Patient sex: M
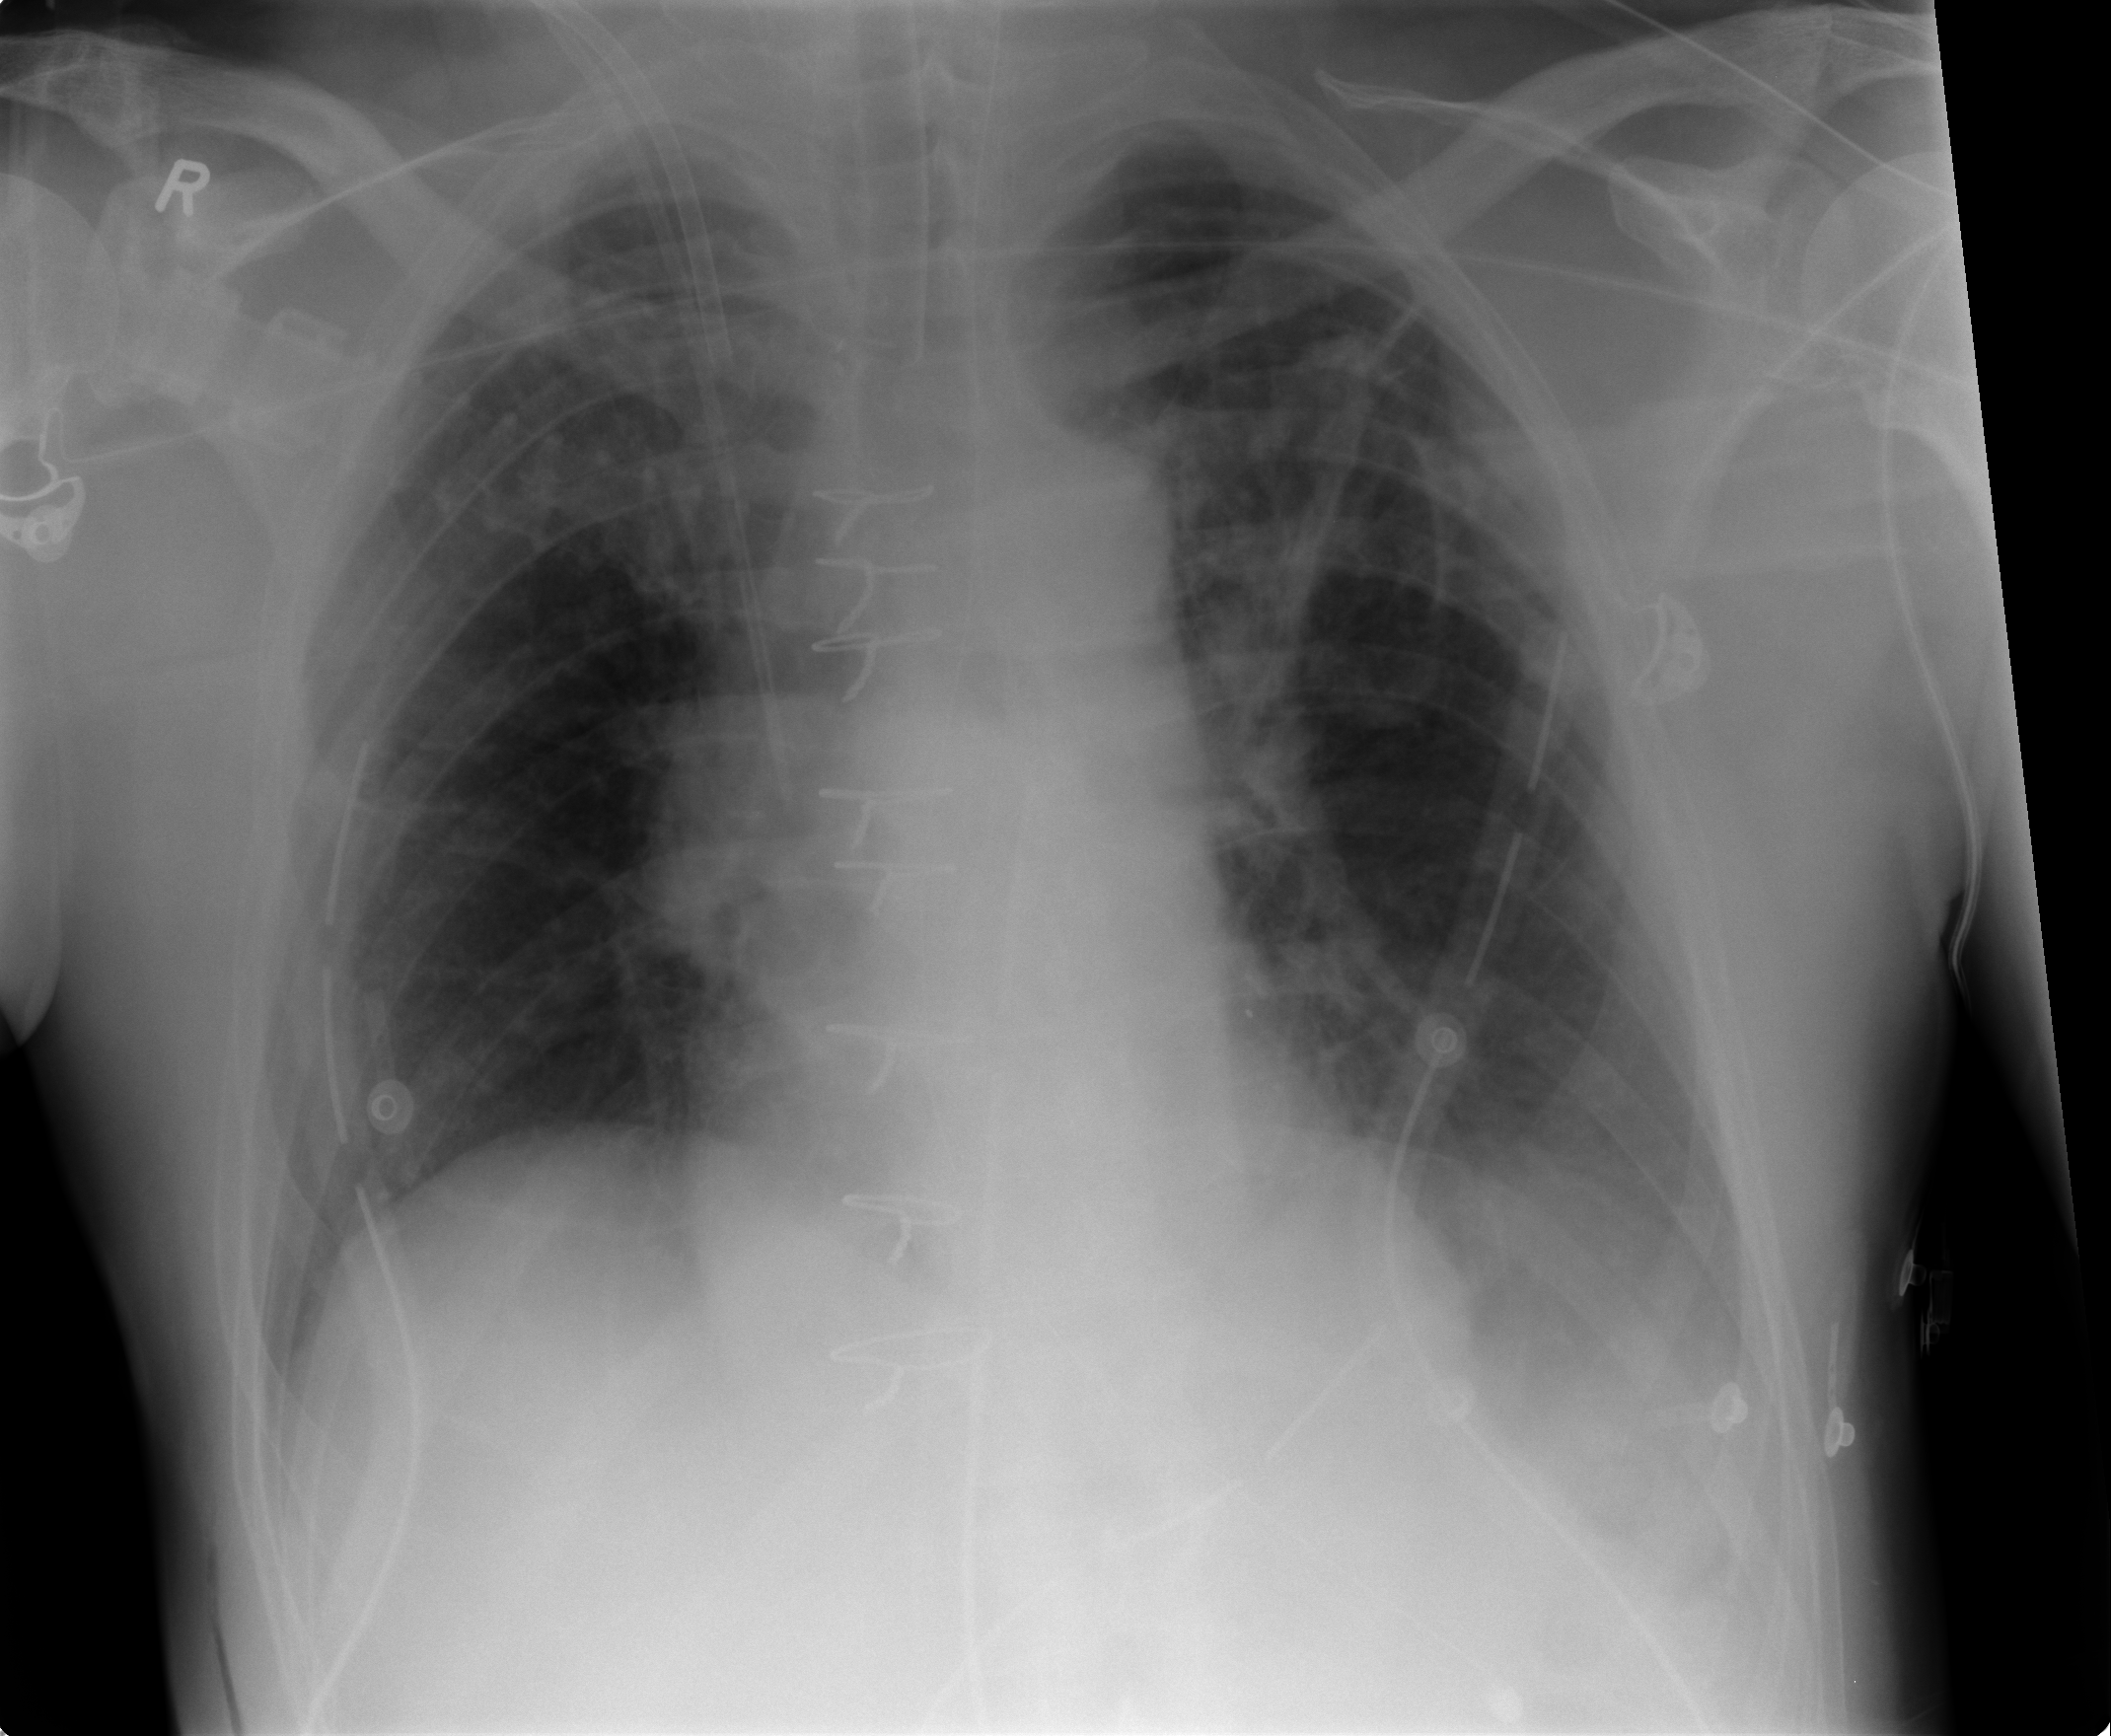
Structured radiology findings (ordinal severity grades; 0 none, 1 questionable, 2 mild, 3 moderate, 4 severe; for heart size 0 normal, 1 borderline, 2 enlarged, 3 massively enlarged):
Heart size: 0
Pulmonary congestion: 2
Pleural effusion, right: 0
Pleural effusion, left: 1
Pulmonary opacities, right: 0
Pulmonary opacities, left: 0
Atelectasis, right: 0
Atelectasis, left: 0